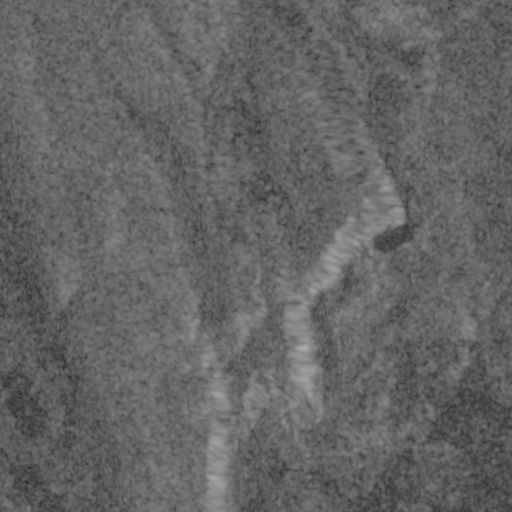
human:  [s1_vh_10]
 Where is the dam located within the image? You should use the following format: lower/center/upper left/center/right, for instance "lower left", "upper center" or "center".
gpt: The dam is located in the center right of the image.
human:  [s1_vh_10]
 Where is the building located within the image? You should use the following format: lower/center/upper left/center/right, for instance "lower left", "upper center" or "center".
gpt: The building is located in the upper right of the image.
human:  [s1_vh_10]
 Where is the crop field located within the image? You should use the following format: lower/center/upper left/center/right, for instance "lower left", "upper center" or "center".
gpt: There is no crop field in the image.

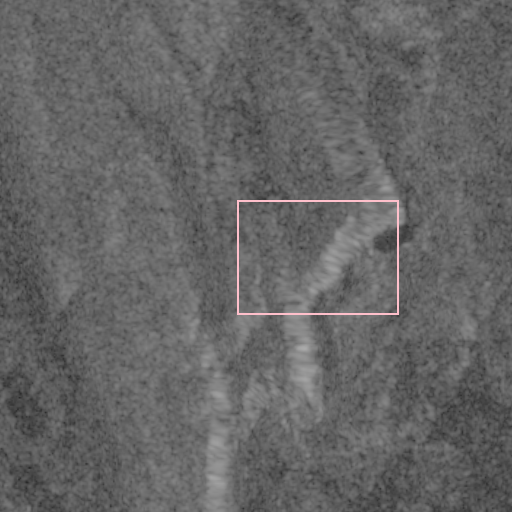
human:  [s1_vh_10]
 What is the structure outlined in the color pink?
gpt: There is no pink outline.
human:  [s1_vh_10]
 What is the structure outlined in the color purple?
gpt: There is no structure outlined in purple.